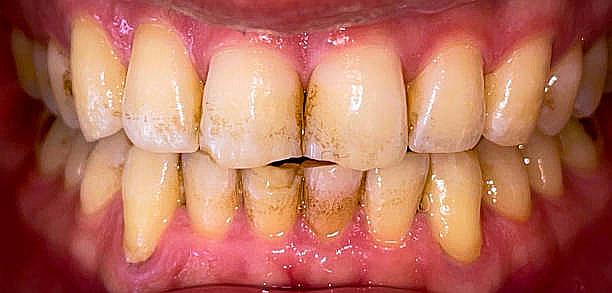
Condition: Gingivitis